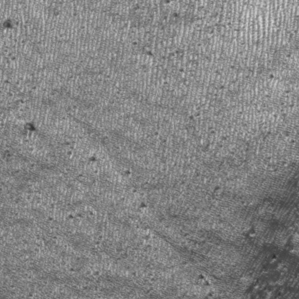
Label: frost